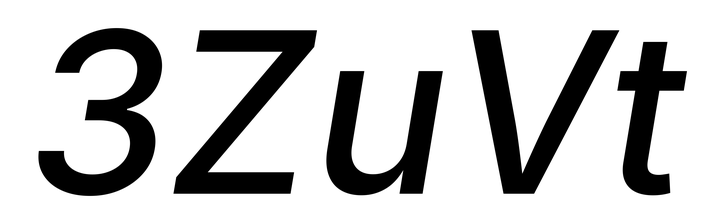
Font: Inter-Italic_Medium_Italic